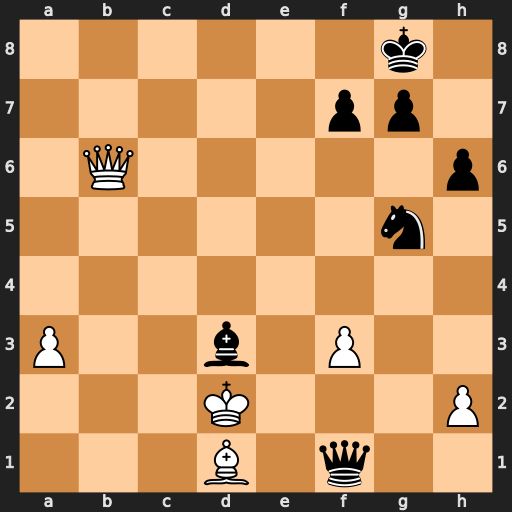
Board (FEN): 6k1/5pp1/1Q5p/6n1/8/P2b1P2/3K3P/3B1q2
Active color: w
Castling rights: -
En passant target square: -
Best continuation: Qd8+ Kh7 Qxd3+